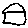
Label: house